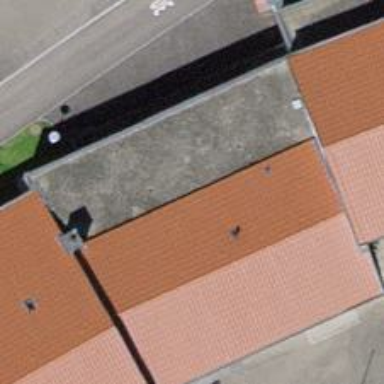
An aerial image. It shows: School.